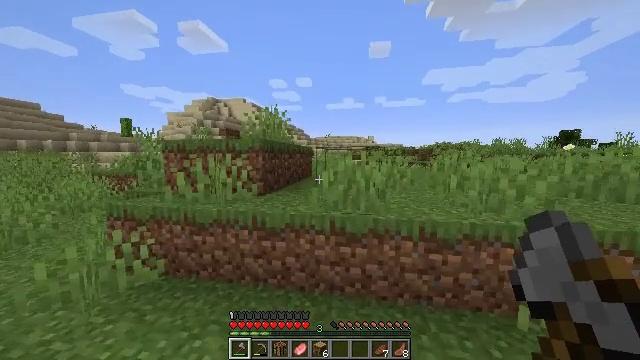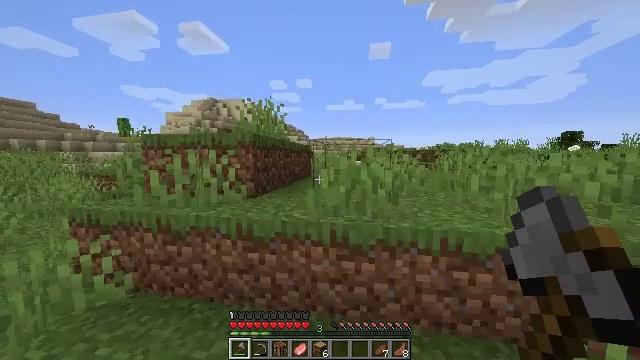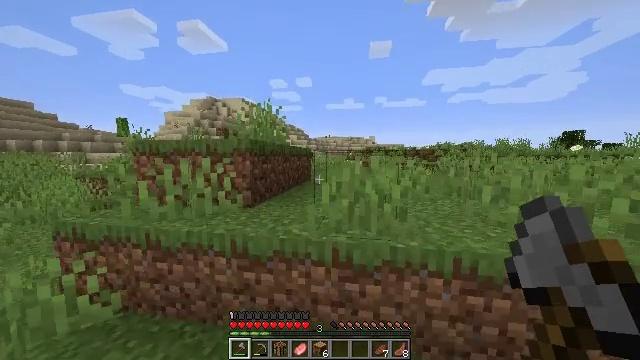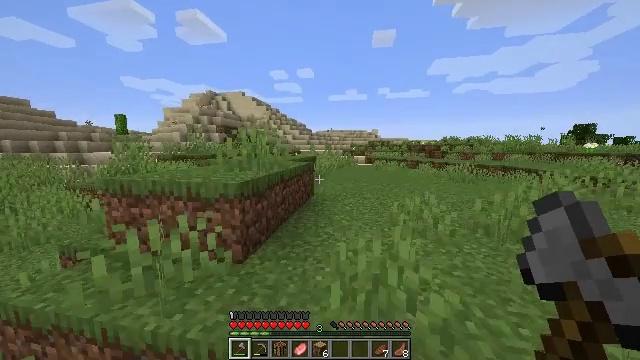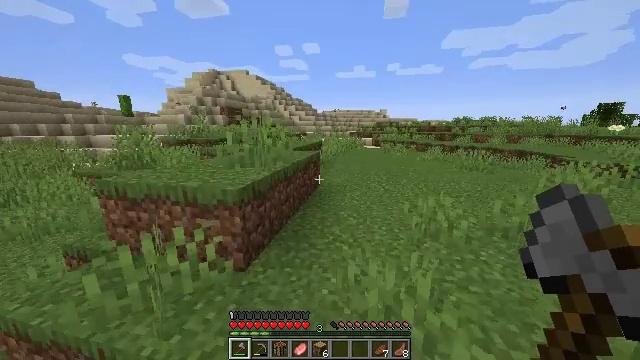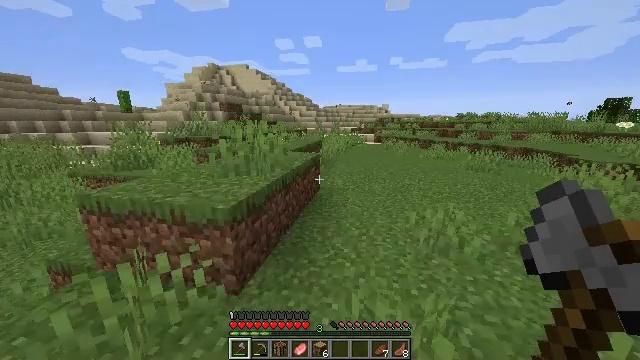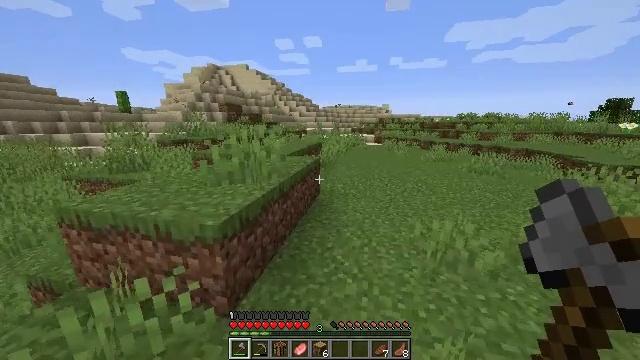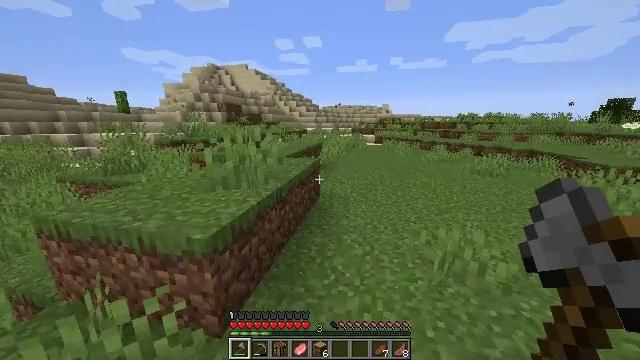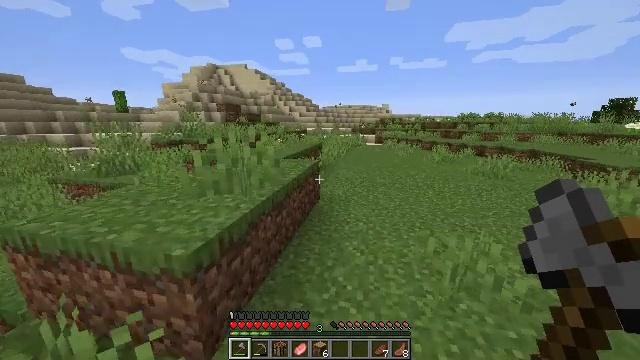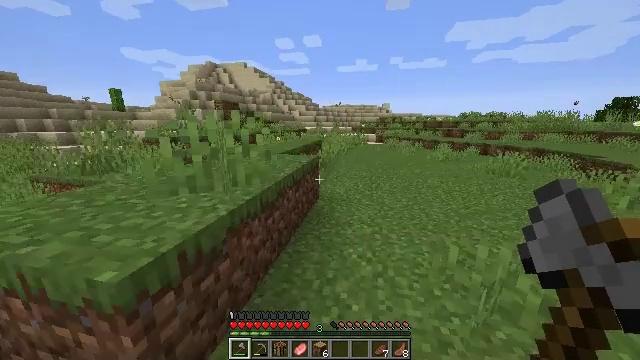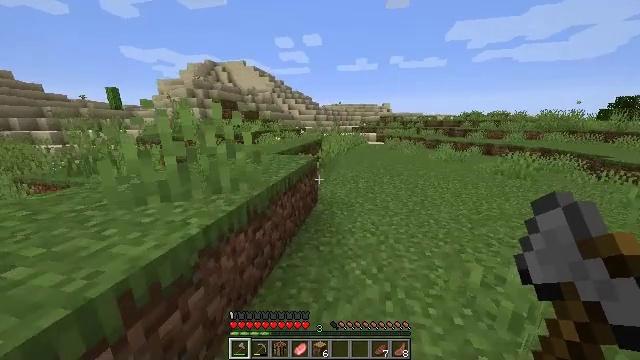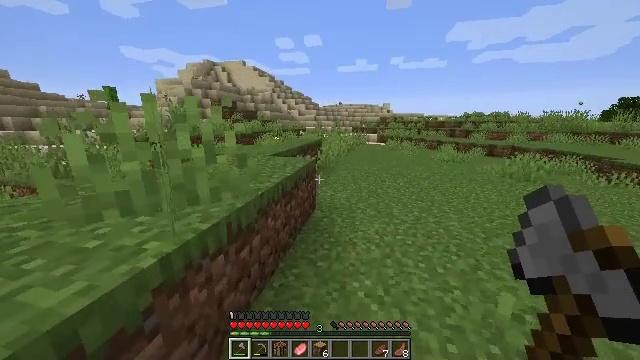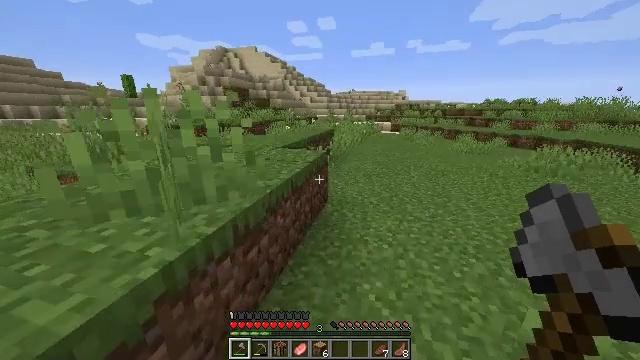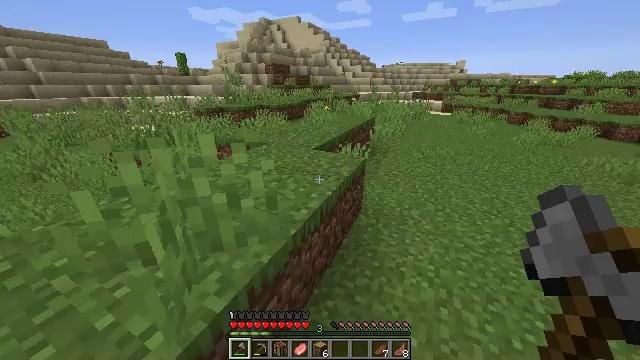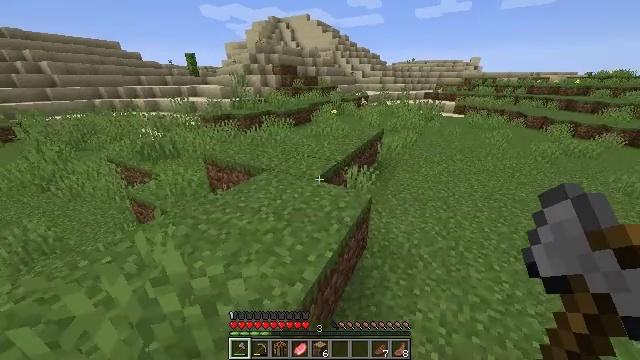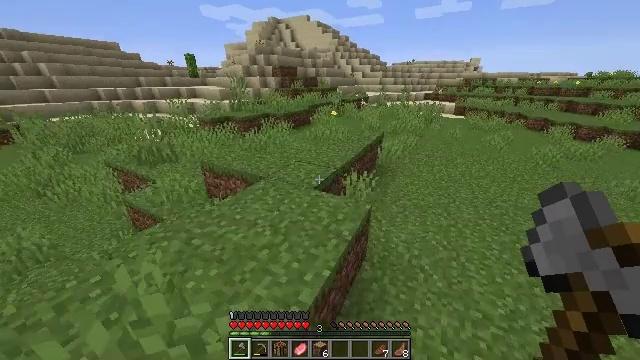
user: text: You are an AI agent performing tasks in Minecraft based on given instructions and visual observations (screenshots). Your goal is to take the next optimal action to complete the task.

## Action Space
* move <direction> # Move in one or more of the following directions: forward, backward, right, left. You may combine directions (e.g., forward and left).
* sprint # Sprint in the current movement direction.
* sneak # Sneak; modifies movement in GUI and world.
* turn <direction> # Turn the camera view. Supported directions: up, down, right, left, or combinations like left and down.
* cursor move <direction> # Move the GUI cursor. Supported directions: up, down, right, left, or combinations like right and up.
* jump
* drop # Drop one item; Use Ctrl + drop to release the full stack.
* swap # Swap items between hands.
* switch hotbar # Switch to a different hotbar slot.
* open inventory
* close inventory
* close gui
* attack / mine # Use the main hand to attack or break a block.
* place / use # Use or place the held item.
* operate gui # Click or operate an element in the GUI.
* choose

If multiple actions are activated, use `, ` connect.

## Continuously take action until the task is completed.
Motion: motion action
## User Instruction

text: Dig up some sand.
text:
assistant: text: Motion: move forward
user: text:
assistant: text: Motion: move forward, jump
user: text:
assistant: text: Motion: move forward, turn down, jump
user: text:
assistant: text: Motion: move forward, turn left and down, jump
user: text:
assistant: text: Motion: move forward, turn down, jump
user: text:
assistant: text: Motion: move forward, jump
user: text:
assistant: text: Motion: move forward, jump
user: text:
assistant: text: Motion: move forward, jump
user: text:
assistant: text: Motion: move forward, jump
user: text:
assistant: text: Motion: move forward, jump
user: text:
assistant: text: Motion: move forward, jump
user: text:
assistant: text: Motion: move forward, turn left and down, jump
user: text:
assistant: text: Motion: move forward, turn left and down, jump
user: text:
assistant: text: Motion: move forward, turn left, jump
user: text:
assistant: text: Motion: move forward, jump
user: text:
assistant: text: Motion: move forward, jump
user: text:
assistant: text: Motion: move forward, jump
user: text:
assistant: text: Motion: move forward, jump
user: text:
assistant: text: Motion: move forward, jump
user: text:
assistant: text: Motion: move forward, jump
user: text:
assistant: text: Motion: move forward, jump
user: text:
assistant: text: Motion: move forward
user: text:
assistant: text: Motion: move forward
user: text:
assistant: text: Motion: move forward
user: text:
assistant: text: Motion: move forward, sprint
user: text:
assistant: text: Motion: move forward, sprint
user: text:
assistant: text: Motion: move forward, sprint
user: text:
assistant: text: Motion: move forward, sprint
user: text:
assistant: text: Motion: move forward, sprint
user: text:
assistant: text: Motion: move forward, sprint